Question: I'm getting this error on my Eclipse IDE.

'''
<?xml version="1.0" encoding="UTF-8"?>
<web-app xmlns:xsi="http://www.w3.org/2001/XMLSchema-instance" xmlns="http://java.sun.com/xml/ns/j2ee" xmlns:javaee="http://java.sun.com/xml/ns/javaee" xmlns:web="http://java.sun.com/xml/ns/javaee/web-app_2_5.xsd" xsi:schemaLocation="http://java.sun.com/xml/ns/j2ee http://java.sun.com/xml/ns/j2ee/web-app_2_4.xsd" id="WebApp_ID" version="2.4">
<javaee:display-name>Spring Web MVC Application</javaee:display-name>
<filter>
<filter-name>springSecurityFilterChain</filter-name>
<filter-class>org.springframework.web.filter.DelegatingFilterProxy</filter-class>
</filter>
<filter-mapping>
<filter-name>springSecurityFilterChain</filter-name>
<url-pattern>/*</url-pattern>
</filter-mapping>
<servlet>
<servlet-name>mvc-dispatcher</servlet-name>
<servlet-class>org.springframework.web.servlet.DispatcherServlet</servlet-class>
<load-on-startup>1</load-on-startup>
</servlet>
<servlet-mapping>
<servlet-name>mvc-dispatcher</servlet-name>
<url-pattern>/</url-pattern>
</servlet-mapping>
<context-param>
<javaee:param-name>contextConfigLocation</javaee:param-name>
<javaee:param-value>/WEB-INF/mvc-dispatcher-servlet.xml /WEB-INF/spring-security.xml</javaee:param-value>
</context-param>
<listener>
<javaee:listener-class>org.springframework.web.context.ContextLoaderListener</javaee:listener-class>
</listener>
'''
'''
Description Resource Path Location Type
cvc-complex-type.2.4.a: Invalid content was found starting with element 'javaee:display-name'. One of '{"http://java.sun.com/xml/ns/j2ee":description, "http://java.sun.com/xml/ns/j2ee":display-name, "http://java.sun.com/xml/ns/j2ee":icon, "http://java.sun.com/xml/ns/j2ee":distributable, "http://java.sun.com/xml/ns/j2ee":context-param, "http://java.sun.com/xml/ns/j2ee":filter, "http://java.sun.com/xml/ns/j2ee":filter-mapping, "http://java.sun.com/xml/ns/j2ee":listener, "http://java.sun.com/xml/ns/j2ee":servlet, "http://java.sun.com/xml/ns/j2ee":servlet-mapping, "http://java.sun.com/xml/ns/j2ee":session-config, "http://java.sun.com/xml/ns/j2ee":mime-mapping, "http://java.sun.com/xml/ns/j2ee":welcome-file-list, "http://java.sun.com/xml/ns/j2ee":error-page, "http://java.sun.com/xml/ns/j2ee":jsp-config, "http://java.sun.com/xml/ns/j2ee":security-constraint, "http://java.sun.com/xml/ns/j2ee":login-config, "http://java.sun.com/xml/ns/j2ee":security-role, "http://java.sun.com/xml/ns/j2ee":env-entry, "http://java.sun.com/xml/ns/j2ee":ejb-ref, "http://java.sun.com/xml/ns/j2ee":ejb-local-ref, "http://java.sun.com/xml/ns/j2ee":service-ref, "http://java.sun.com/xml/ns/j2ee":resource-ref, "http://java.sun.com/xml/ns/j2ee":resource-env-ref, "http://java.sun.com/xml/ns/j2ee":message-destination-ref, "http://java.sun.com/xml/ns/j2ee":message-destination, "http://java.sun.com/xml/ns/j2ee":locale-encoding-mapping-list}' is expected. web.xml /cms-web/WebContent/WEB-INF line 3 XML Problem
Description Resource Path Location Type
cvc-complex-type.2.4.a: Invalid content was found starting with element 'javaee:listener-class'. One of '{"http://java.sun.com/xml/ns/j2ee":description, "http://java.sun.com/xml/ns/j2ee":display-name, "http://java.sun.com/xml/ns/j2ee":icon, "http://java.sun.com/xml/ns/j2ee":listener-class}' is expected. web.xml /cms-web/WebContent/WEB-INF line 26 XML Problem
Description Resource Path Location Type
cvc-complex-type.2.4.a: Invalid content was found starting with element 'javaee:param-name'. One of '{"http://java.sun.com/xml/ns/j2ee":description, "http://java.sun.com/xml/ns/j2ee":param-name}' is expected. web.xml /cms-web/WebContent/WEB-INF line 22 XML Problem
'''
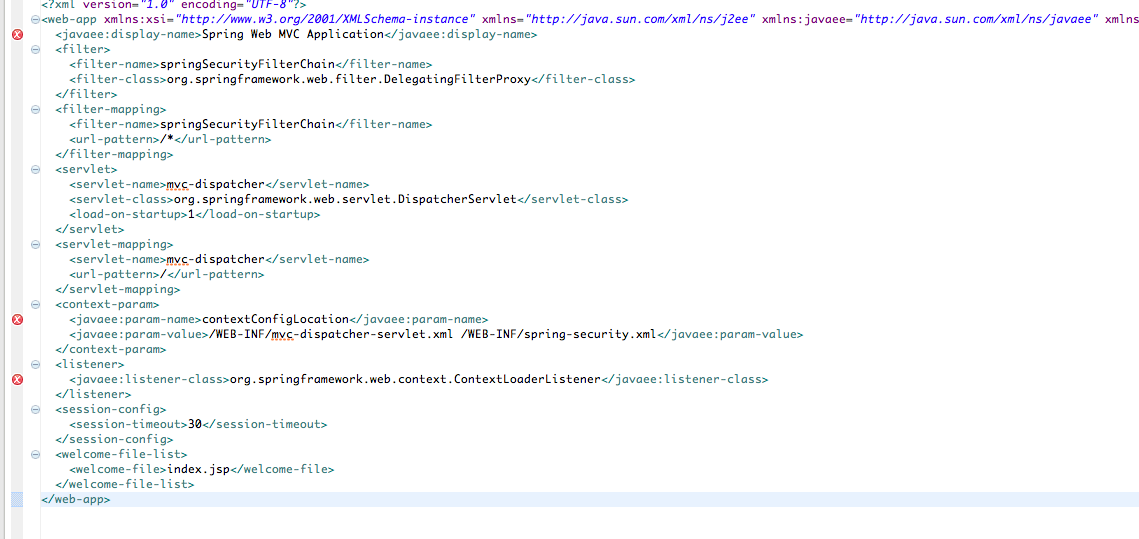
Answer: It is not according to XSD. You should remove 'javaee:':
'''
<?xml version="1.0" encoding="UTF-8"?>
<web-app xmlns:xsi="http://www.w3.org/2001/XMLSchema-instance" xmlns="http://java.sun.com/xml/ns/j2ee" xmlns:javaee="http://java.sun.com/xml/ns/javaee" xmlns:web="http://java.sun.com/xml/ns/javaee/web-app_2_5.xsd" xsi:schemaLocation="http://java.sun.com/xml/ns/j2ee http://java.sun.com/xml/ns/j2ee/web-app_2_4.xsd" id="WebApp_ID" version="2.4">
<display-name>Spring Web MVC Application</display-name>
...
<param-name>contextConfigLocation</param-name>
<param-value>/WEB-INF/mvc-dispatcher-servlet.xml /WEB-INF/spring-security.xml</param-value>
</context-param>
<listener>
<listener-class>org.springframework.web.context.ContextLoaderListener</listener-class>
</listener>
'''